高二 · 度量几何学
$圆弧长度等于其所在圆内接正三角形的边长, 则该圆弧所对圆心角的弧度数为 $(\quad)
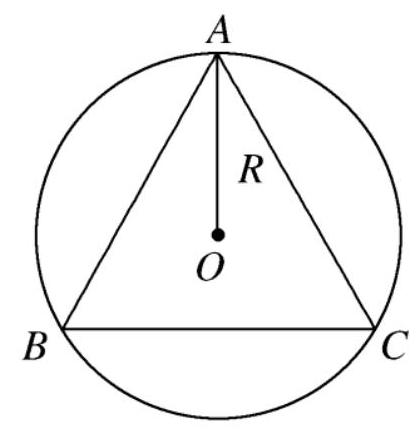
A. $\frac{\pi}{3} \quad$ B. $\frac{2 \pi}{3}$
C. $\sqrt{3}$ D. 2
答案: C
解析: 如右图, 设圆的半径为 $R$, 则圆的内接正三角形的边长为 $\sqrt{3} R$, 所以圆弧长度为 $\sqrt{3} R$ 的圆心角的弧度数 $\alpha=\frac{\sqrt{3} R}{R}=\sqrt{3}$.